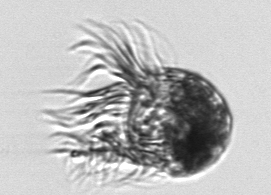
Label: Pelagostrobilidium